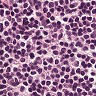
Metastatic tissue present: no